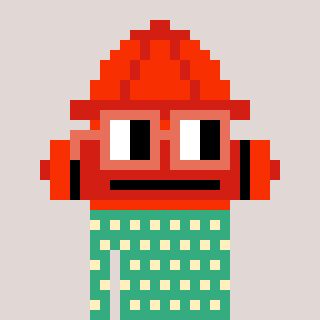
a pixel art character with square orange glasses, a fire hydrant-shaped head and a teal-colored body on a warm background